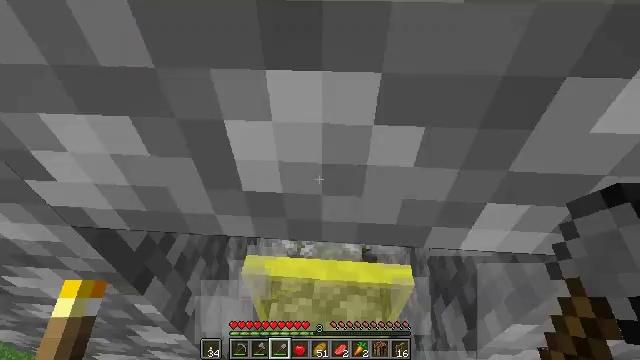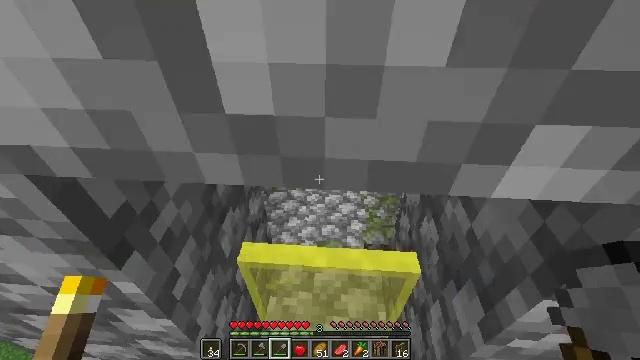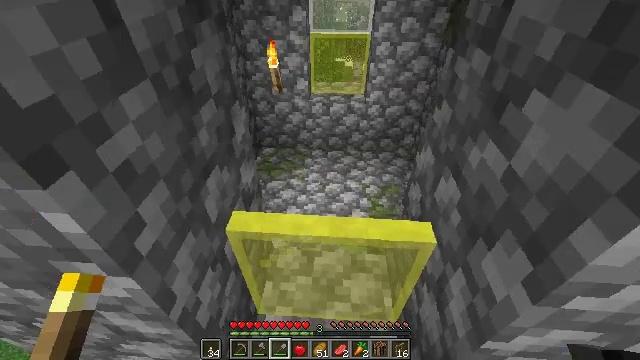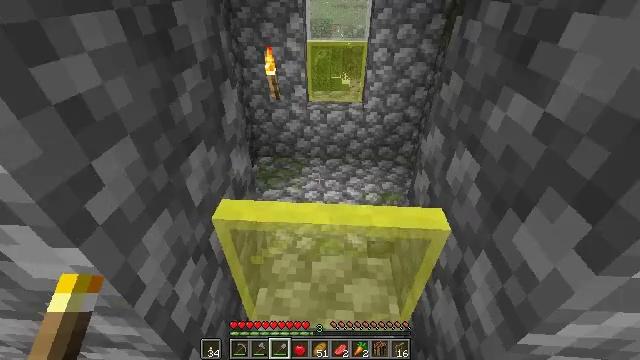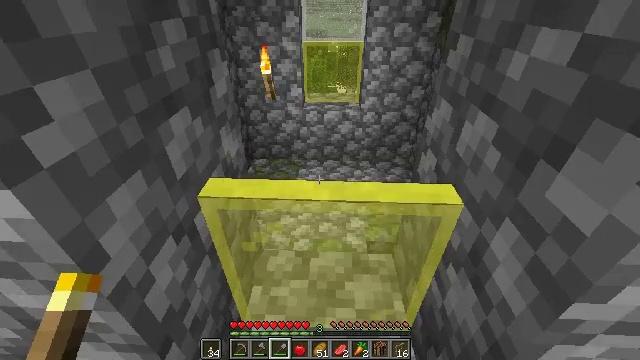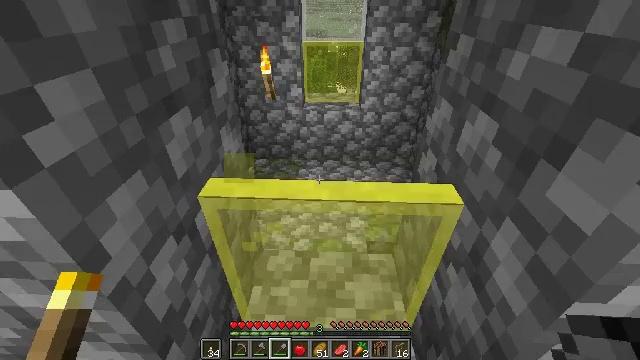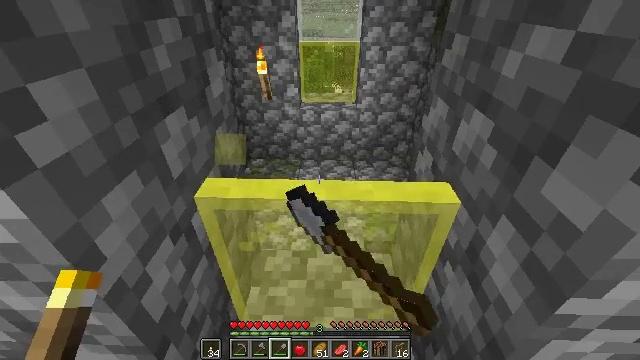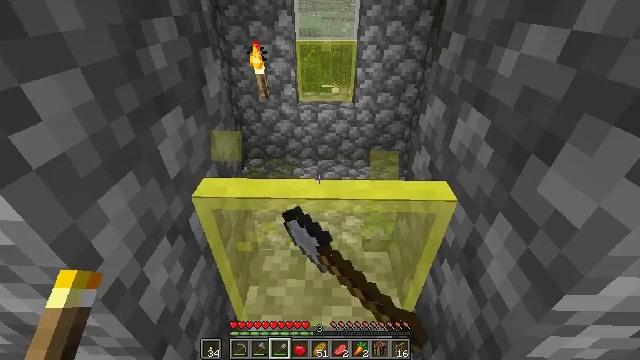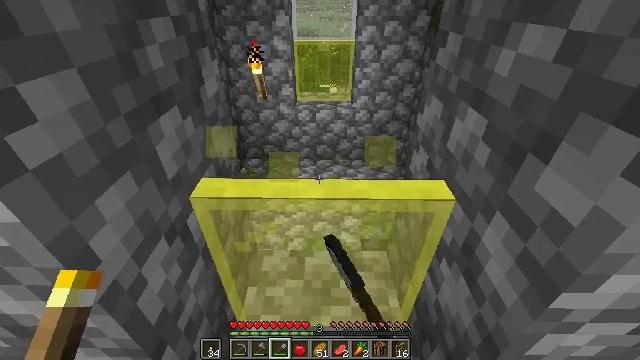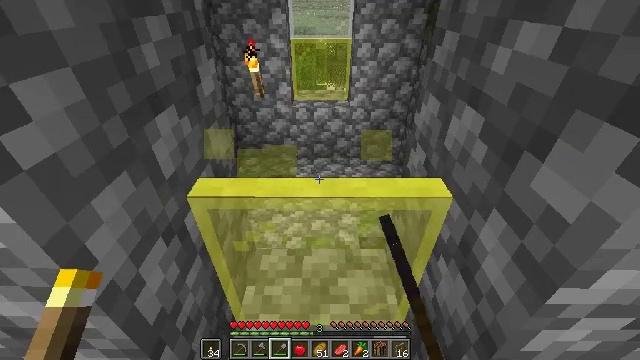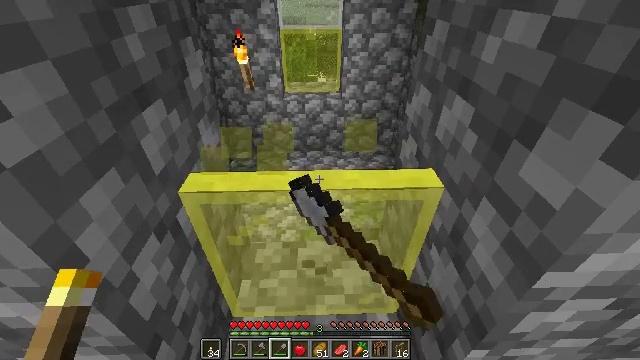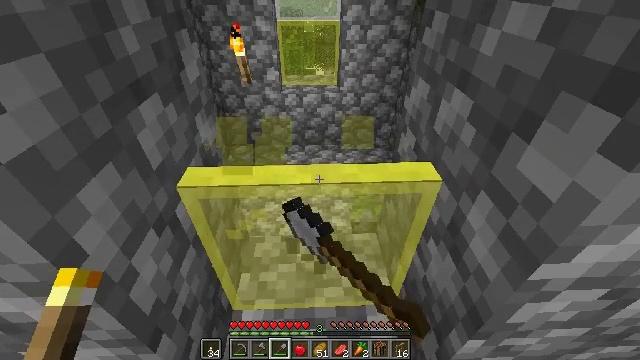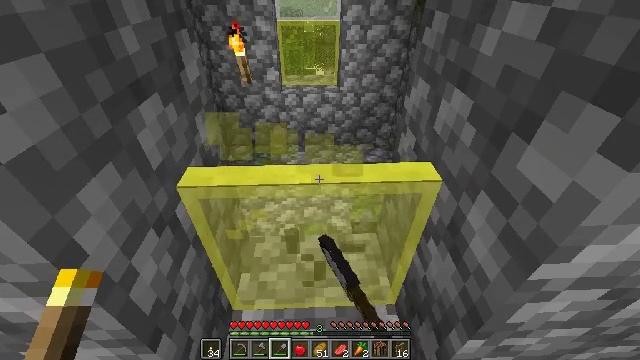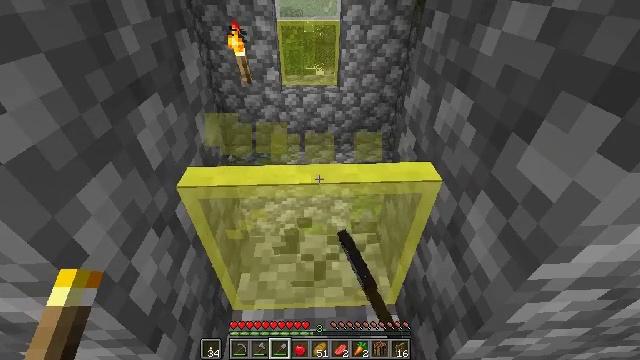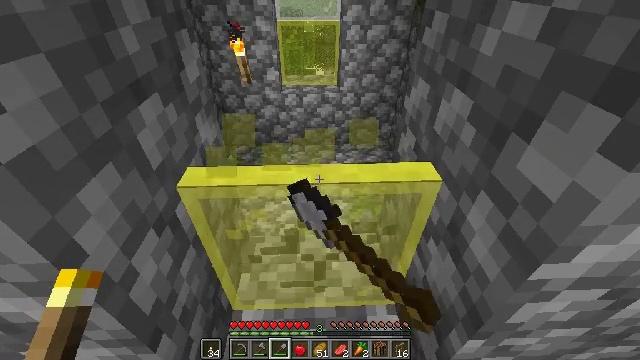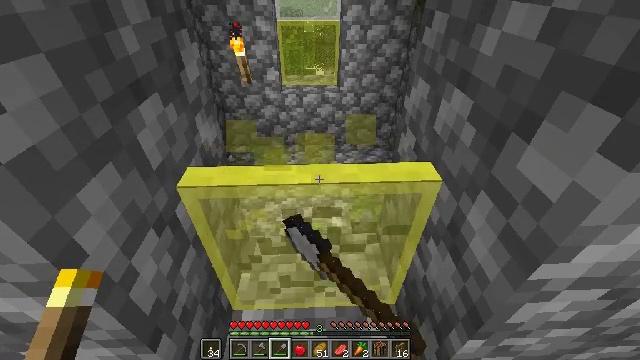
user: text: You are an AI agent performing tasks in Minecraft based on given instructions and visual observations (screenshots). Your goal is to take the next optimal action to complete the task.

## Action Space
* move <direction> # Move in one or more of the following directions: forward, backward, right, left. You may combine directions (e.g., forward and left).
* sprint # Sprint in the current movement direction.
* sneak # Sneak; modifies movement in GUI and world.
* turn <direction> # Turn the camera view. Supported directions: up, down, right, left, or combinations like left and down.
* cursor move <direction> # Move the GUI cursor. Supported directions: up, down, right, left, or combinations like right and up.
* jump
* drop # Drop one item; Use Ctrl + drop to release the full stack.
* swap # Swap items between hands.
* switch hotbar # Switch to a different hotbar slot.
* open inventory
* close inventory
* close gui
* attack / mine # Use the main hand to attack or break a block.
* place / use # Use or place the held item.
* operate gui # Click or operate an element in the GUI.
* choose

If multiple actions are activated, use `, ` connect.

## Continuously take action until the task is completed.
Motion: motion action
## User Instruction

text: Mine the yellow stained glass pane to remove it.
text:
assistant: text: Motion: no_op
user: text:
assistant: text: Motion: no_op
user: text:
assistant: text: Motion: turn up
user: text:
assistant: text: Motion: turn up
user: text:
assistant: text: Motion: attack / mine
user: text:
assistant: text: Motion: attack / mine
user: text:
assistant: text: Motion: attack / mine
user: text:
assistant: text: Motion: attack / mine
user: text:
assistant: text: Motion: attack / mine
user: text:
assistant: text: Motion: turn right and down, attack / mine
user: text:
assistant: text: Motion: turn down, attack / mine
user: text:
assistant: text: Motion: attack / mine
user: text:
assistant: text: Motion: attack / mine
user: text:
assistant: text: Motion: attack / mine
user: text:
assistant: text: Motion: attack / mine
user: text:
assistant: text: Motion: attack / mine
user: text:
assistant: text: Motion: attack / mine
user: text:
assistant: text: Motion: attack / mine
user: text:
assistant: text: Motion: turn down, attack / mine
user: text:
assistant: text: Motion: attack / mine
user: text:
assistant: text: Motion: attack / mine
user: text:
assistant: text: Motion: attack / mine
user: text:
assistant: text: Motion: attack / mine
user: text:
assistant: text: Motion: no_op